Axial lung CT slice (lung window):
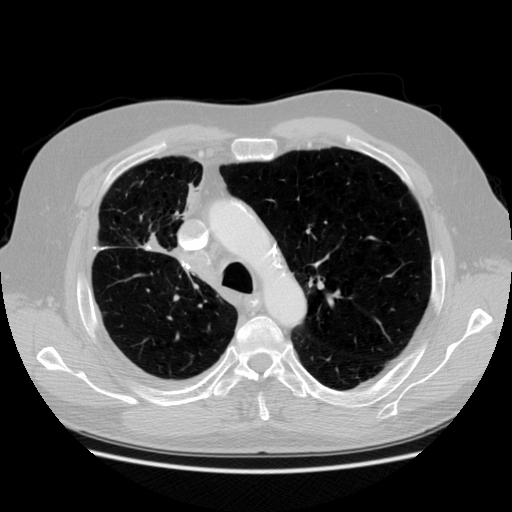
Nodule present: no